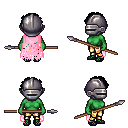
a pixel art fantasy rpg character, female body template, orc, green skin, pink tattered cape, gold greaves, black curly afro hairstyle, metal helm, ghillies, spear, four views (front, back, left, right), 2x2 character sprite sheet, small pixel art, hard edges, no anti-aliasing